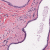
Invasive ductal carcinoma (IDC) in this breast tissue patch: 0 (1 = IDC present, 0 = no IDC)